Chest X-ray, AP view. Patient: 38 years old, sex F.
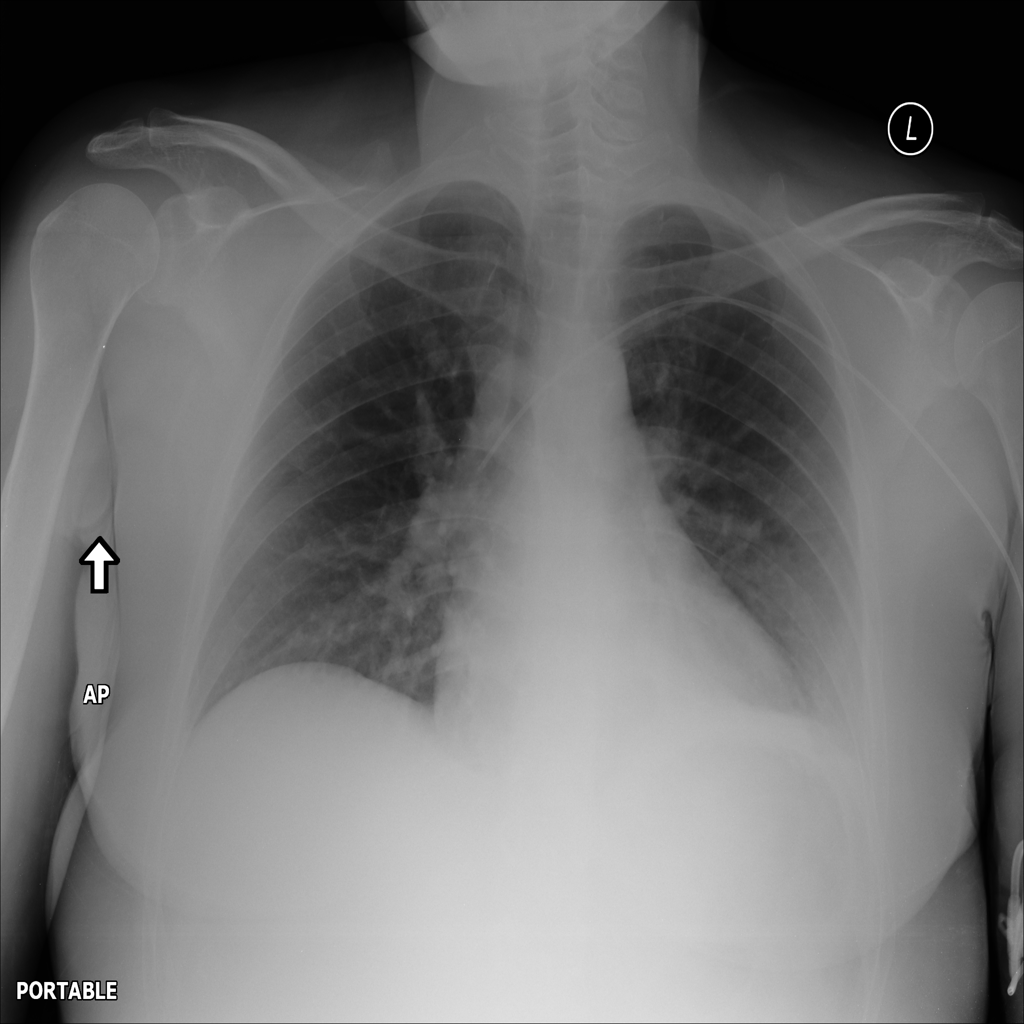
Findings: No Finding